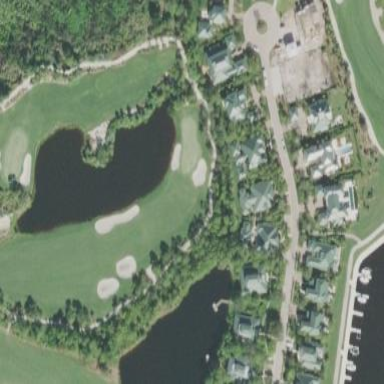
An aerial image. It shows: Golf fairway in the image.